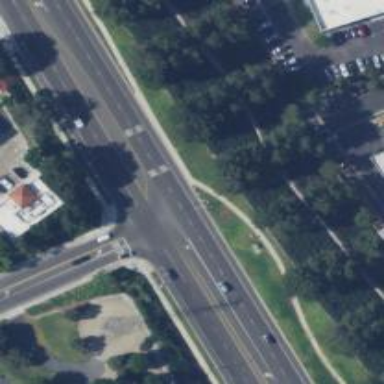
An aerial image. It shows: Primary highway.